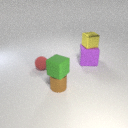
large purple rubber cube below small yellow metal cube